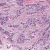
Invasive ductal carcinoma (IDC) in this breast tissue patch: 1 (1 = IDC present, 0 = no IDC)